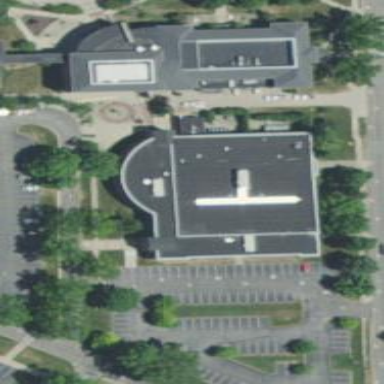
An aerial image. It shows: College building.